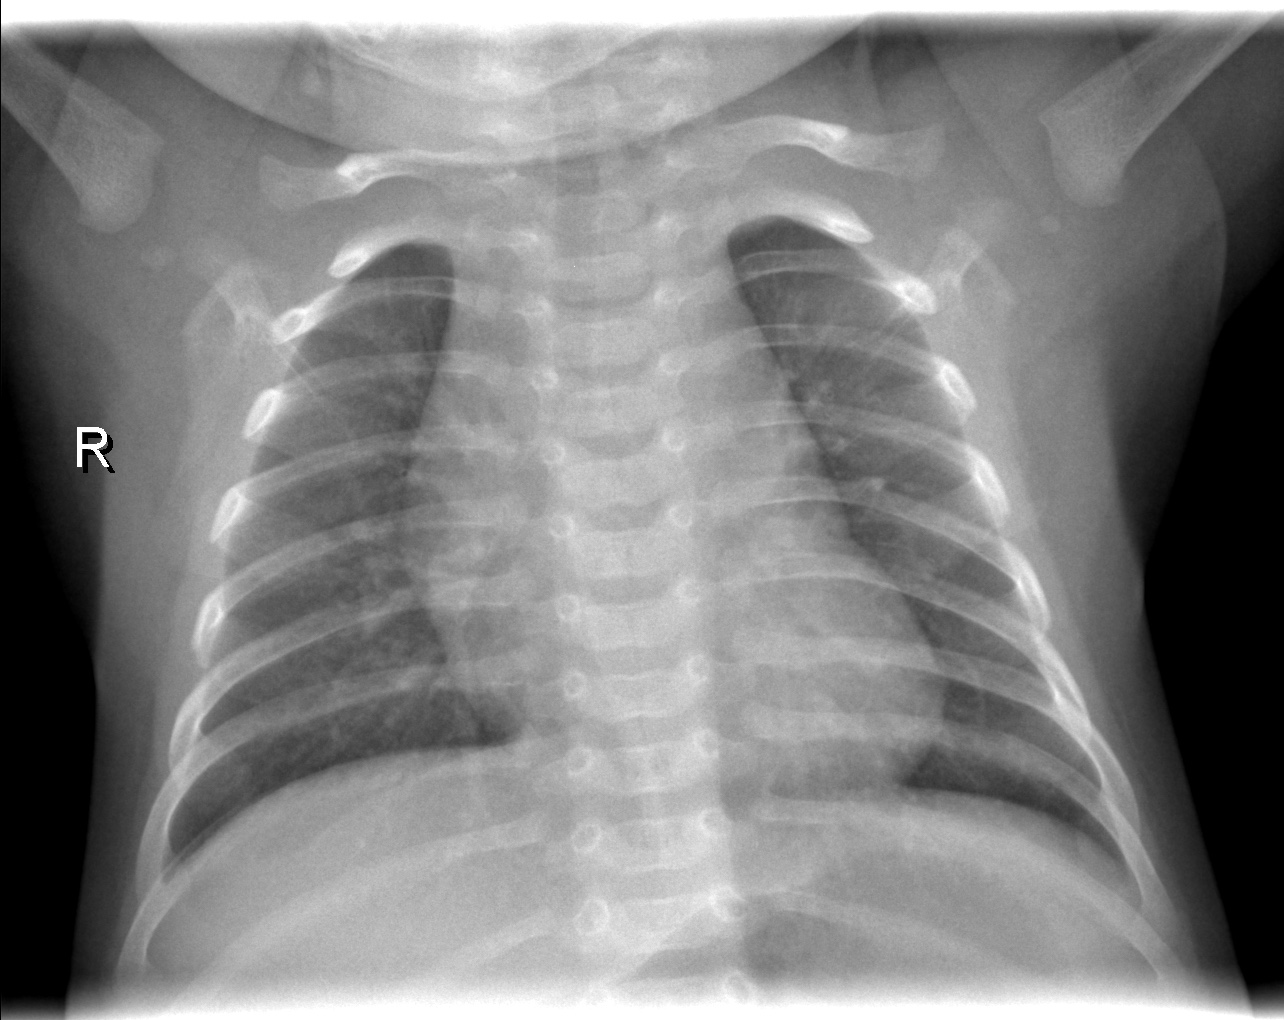
Diagnosis: NORMAL